Question: I need to add done button in my keyboard
my tries I add
> android:imeOptions="actionDone"
android:imeActionLabel="DONE"
to my Edittext
'''
<EditText
android:singleLine="true"
android:id="@+id/passwordtext"
android:layout_width="match_parent"
android:imeOptions="actionDone"
android:imeActionLabel="DONE"
android:layout_height="wrap_content"
android:ems="10"
android:hint="@string/password"
/>
'''
but I get done in landscape mode only , how can I have done inside off Enter

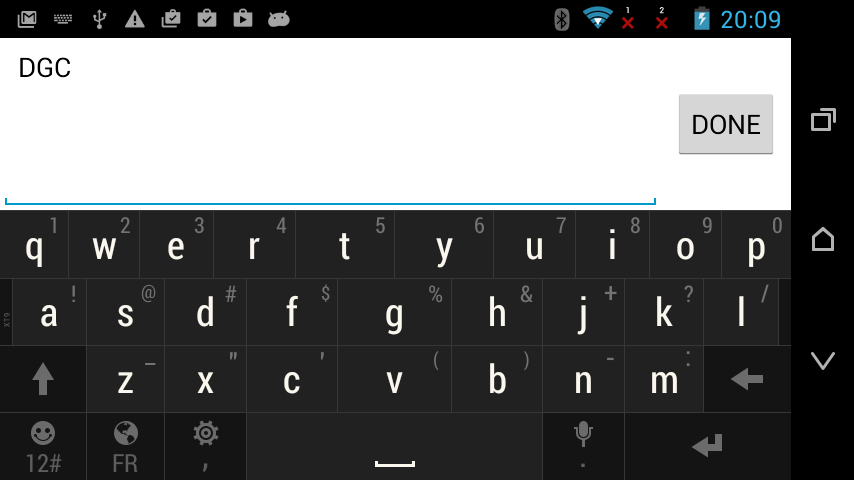
Answer: What the keyboard displays is completely up to the keyboard (which is its own app). It may decide to honor your request, it may not. There is no way to force it- you've done as much as you can to ask it to do so.